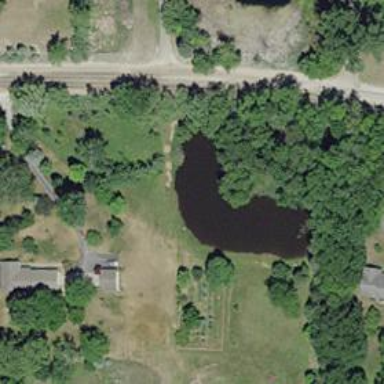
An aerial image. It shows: Pond surrounded by natural water.